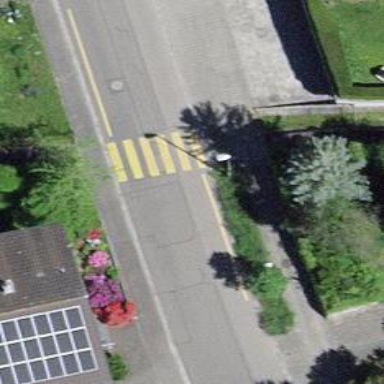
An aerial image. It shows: Uncontrolled zebra crossing on the road.